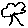
Label: tree